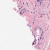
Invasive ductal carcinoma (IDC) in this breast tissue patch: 0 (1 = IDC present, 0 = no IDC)